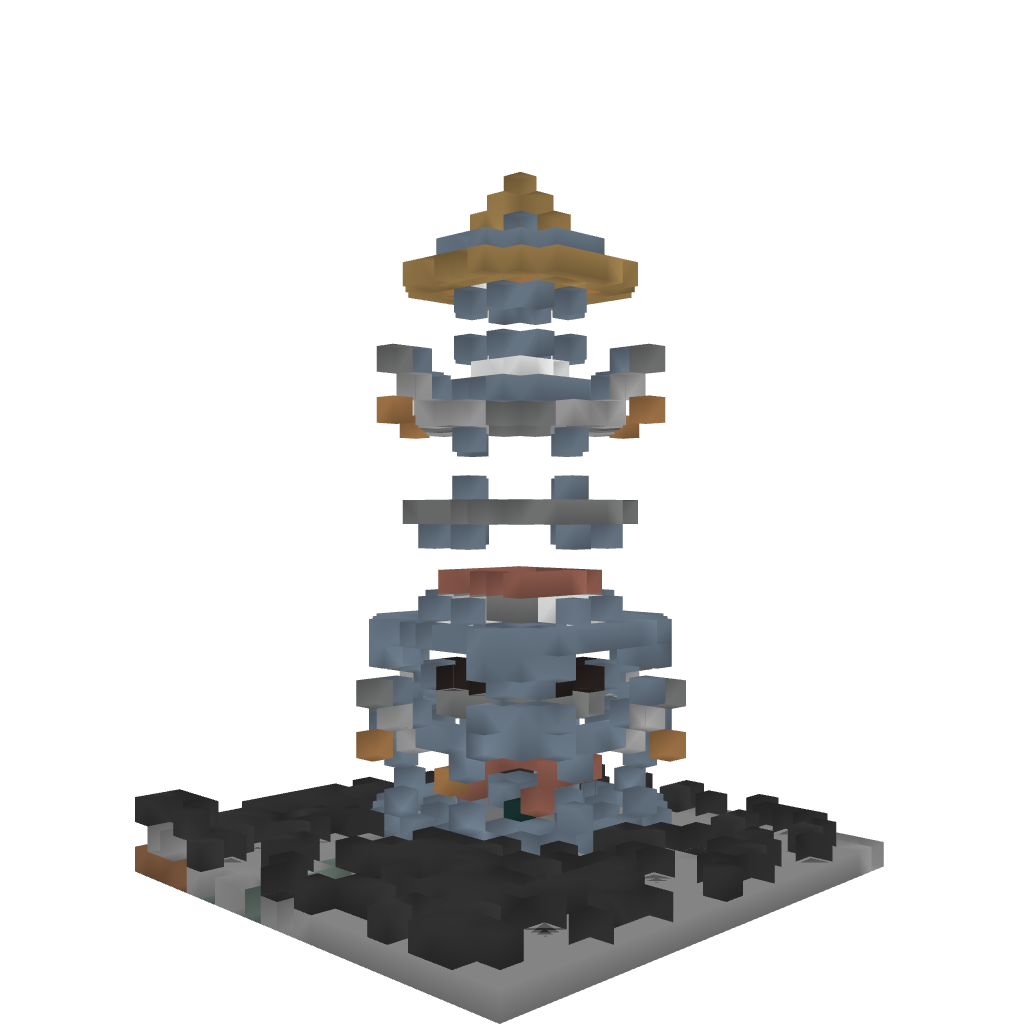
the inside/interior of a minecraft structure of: The magic Tower